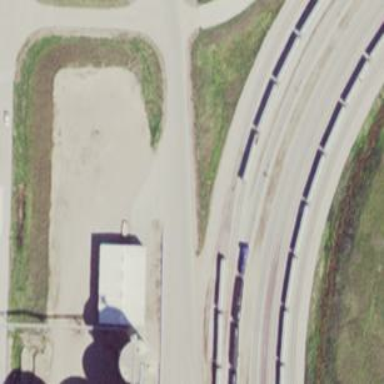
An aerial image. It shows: Rail spur service.